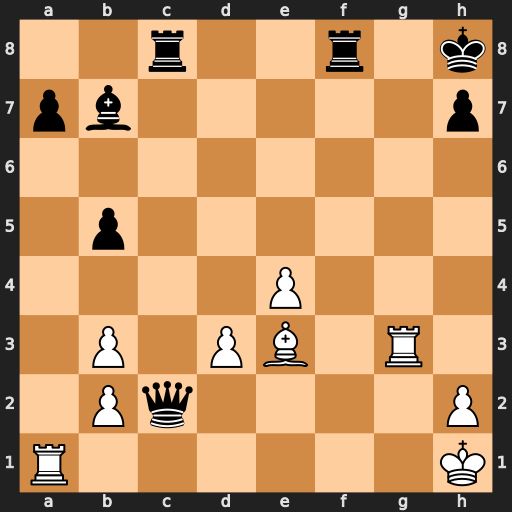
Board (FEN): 2r2r1k/pb5p/8/1p6/4P3/1P1PB1R1/1Pq4P/R6K
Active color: w
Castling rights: -
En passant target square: -
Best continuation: Bd4+ Rf6 Bxf6#